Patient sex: M
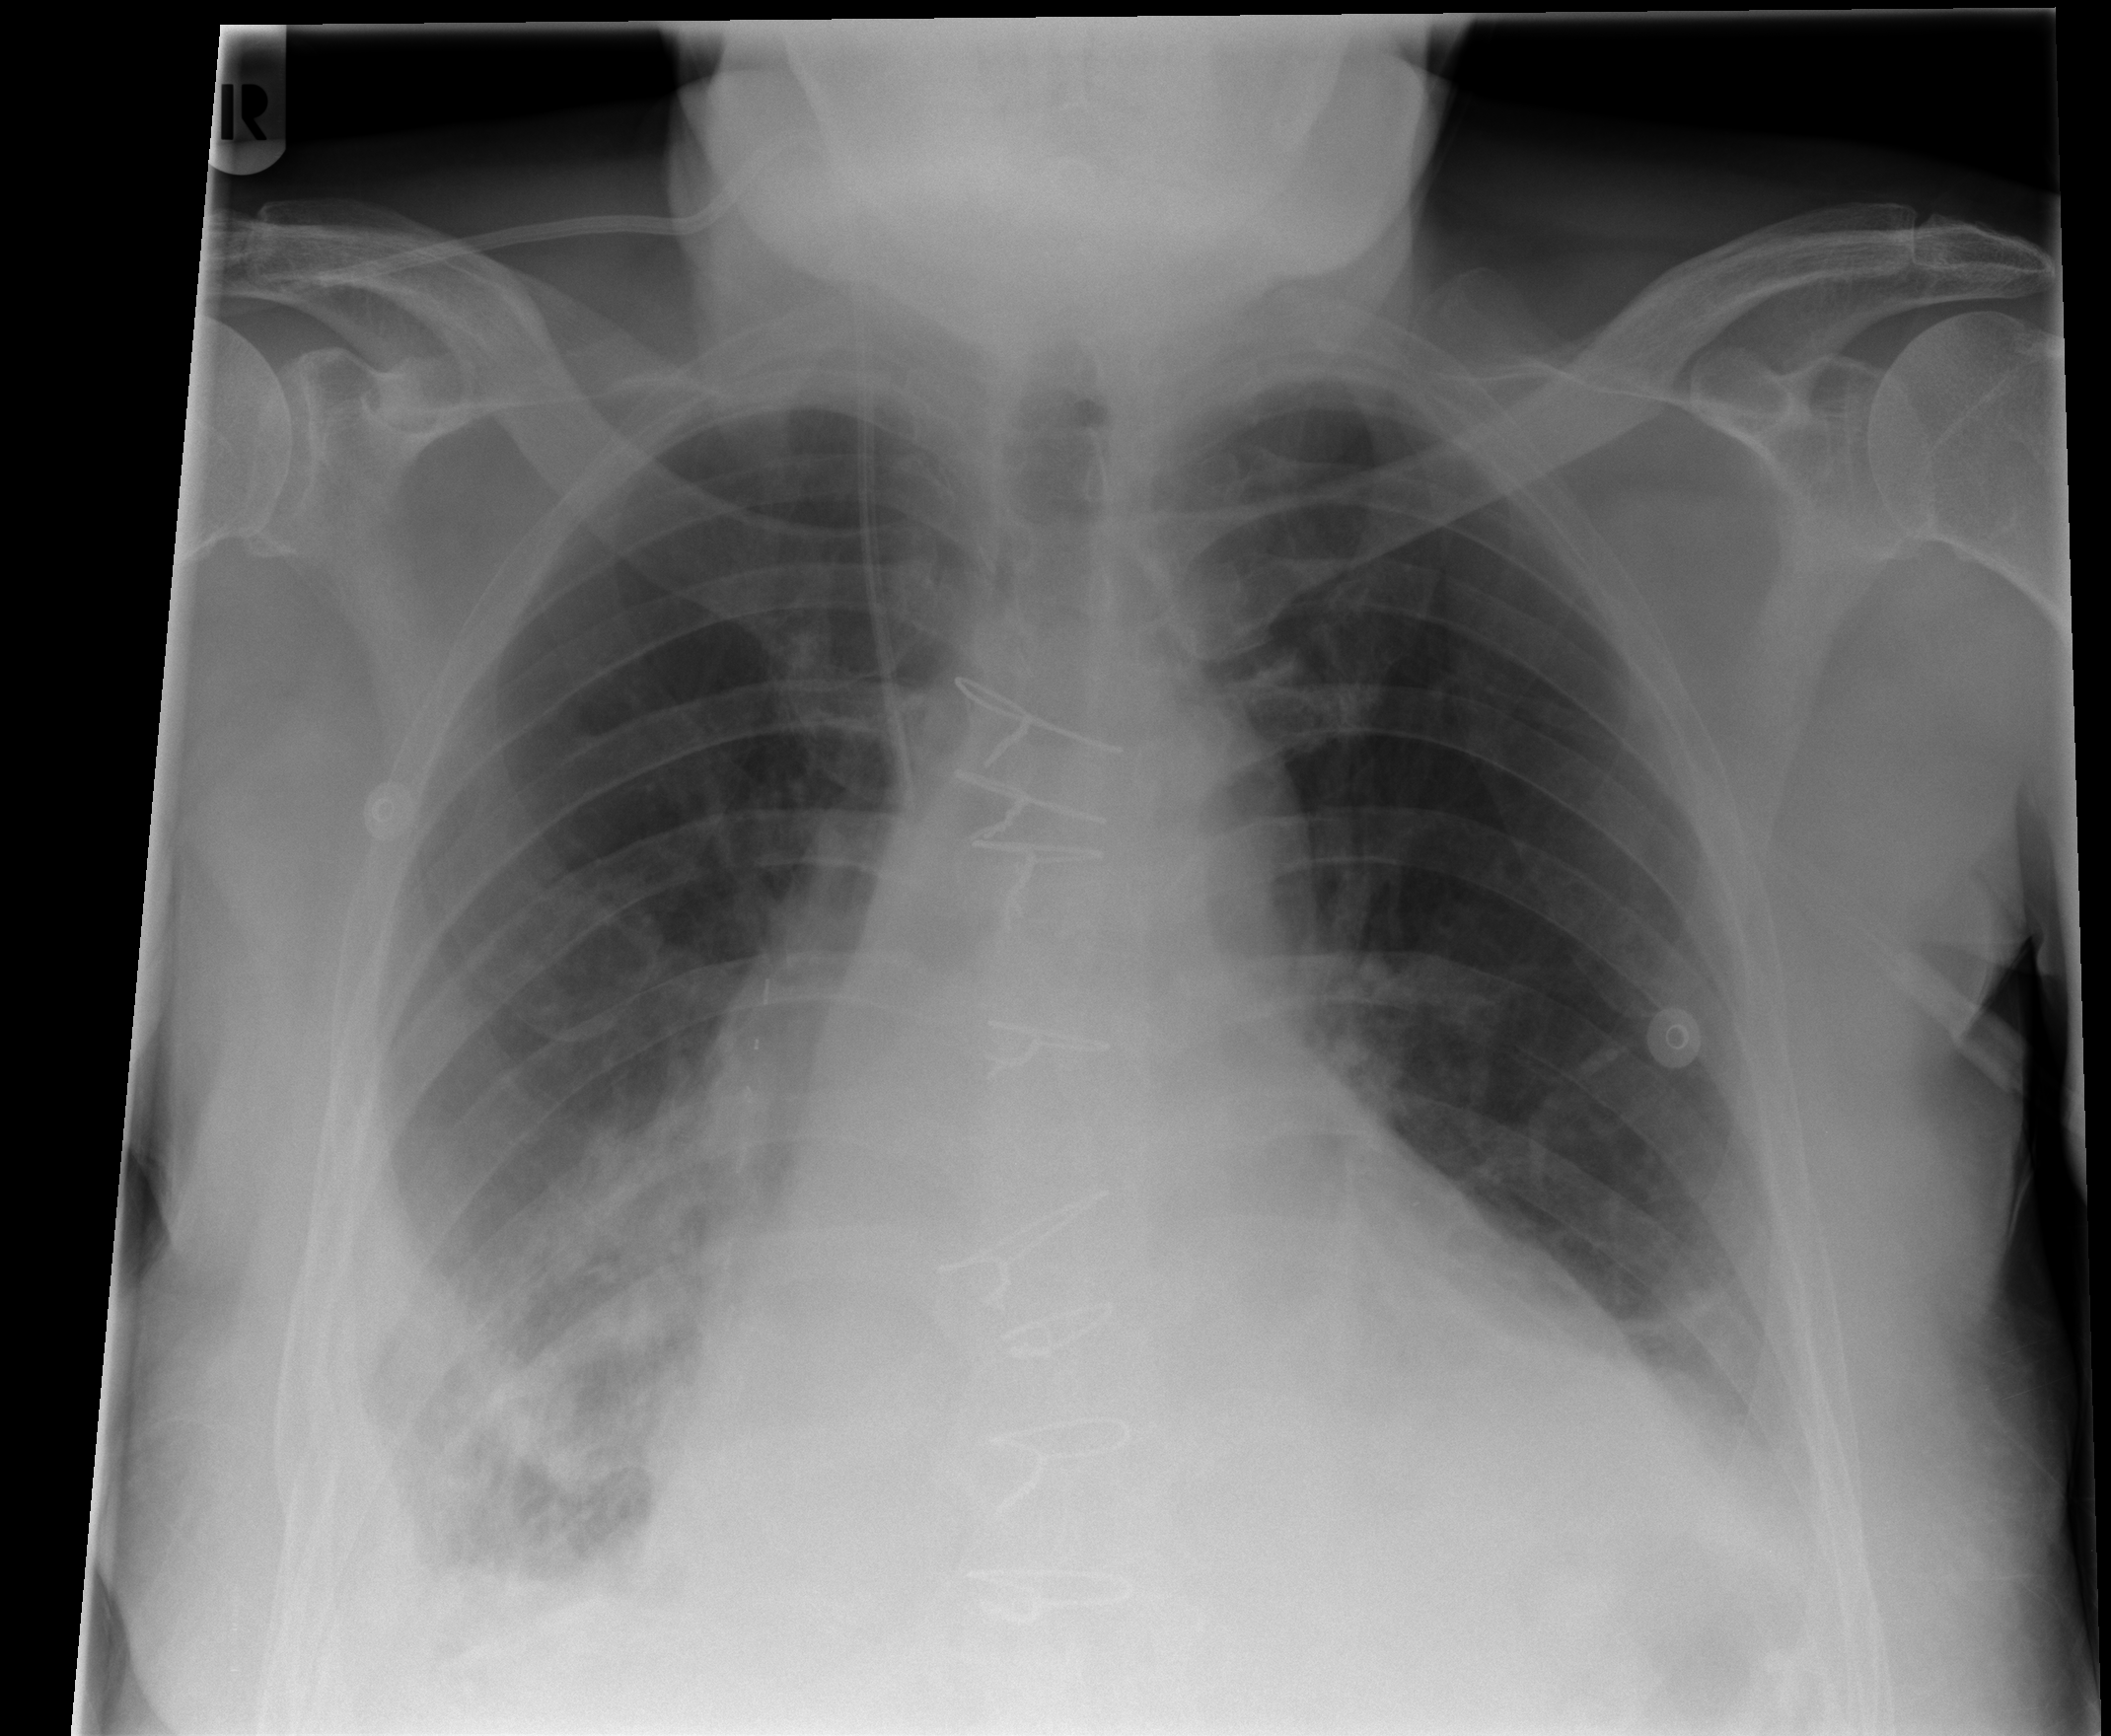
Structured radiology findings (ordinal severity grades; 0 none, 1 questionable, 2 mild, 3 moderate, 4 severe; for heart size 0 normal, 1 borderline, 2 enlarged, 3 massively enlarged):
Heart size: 2
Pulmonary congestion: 1
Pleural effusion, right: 2
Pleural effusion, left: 2
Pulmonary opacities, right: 2
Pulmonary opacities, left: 0
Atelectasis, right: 2
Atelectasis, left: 2